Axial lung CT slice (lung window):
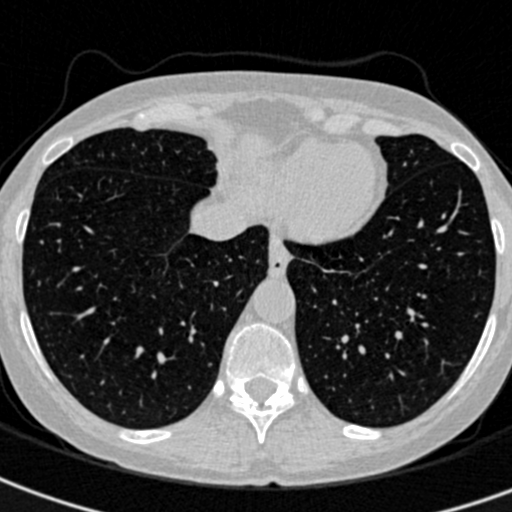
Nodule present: no